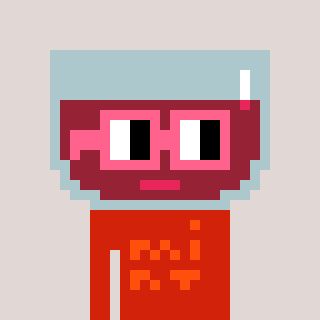
a pixel art character with square pink glasses, a wine-shaped head and a red-colored body on a warm background